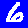
Digit: 6